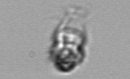
Label: Mesodinium